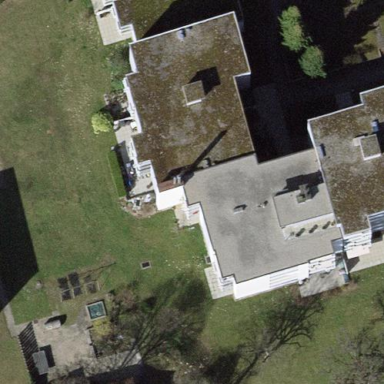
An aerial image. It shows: Building with flat roof.